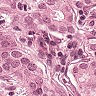
Metastatic tissue present: yes